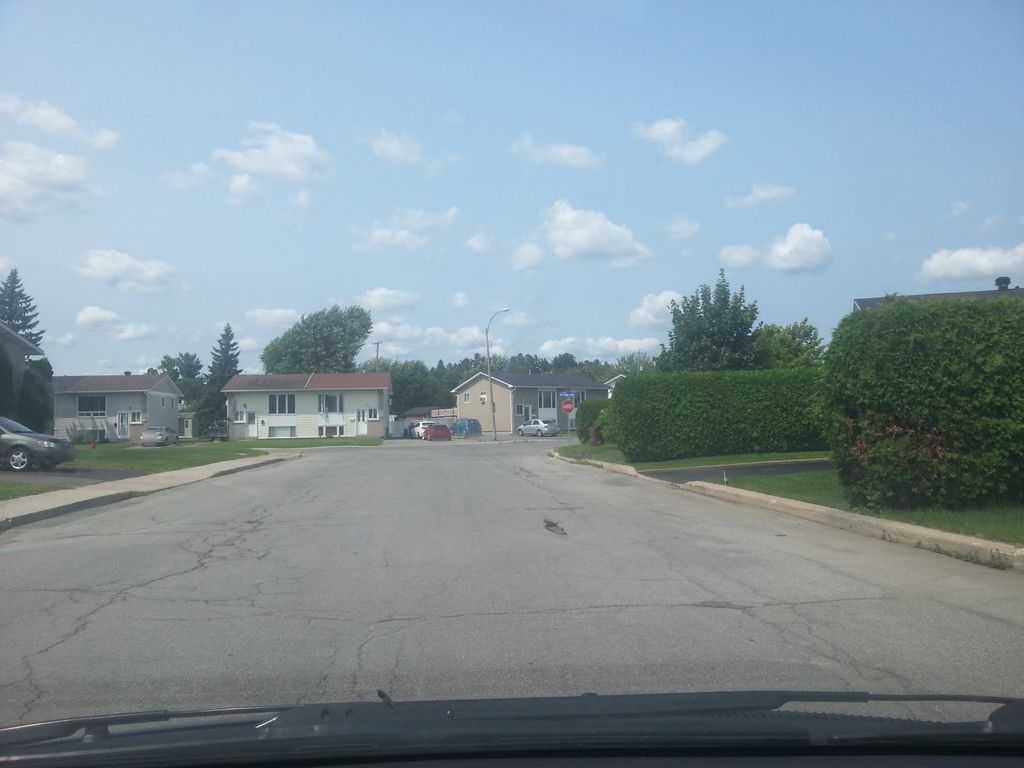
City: ottawa-gatineau